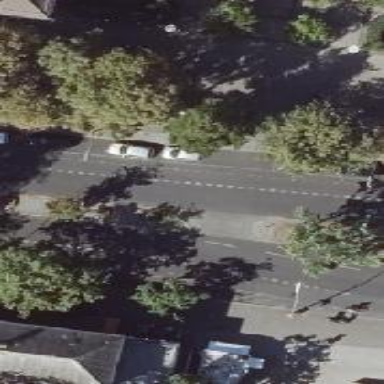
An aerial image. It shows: Secondary link road with asphalt surface and no sidewalk.